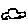
Label: car